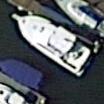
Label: Civil_yacht